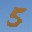
Label: 5